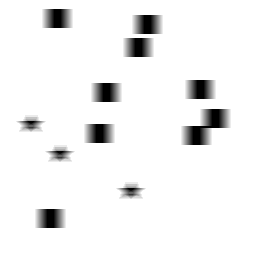
Squares: 9
Triangles: 0
Stars: 3
Total shapes: 12